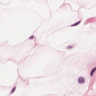
Metastatic tissue present: no